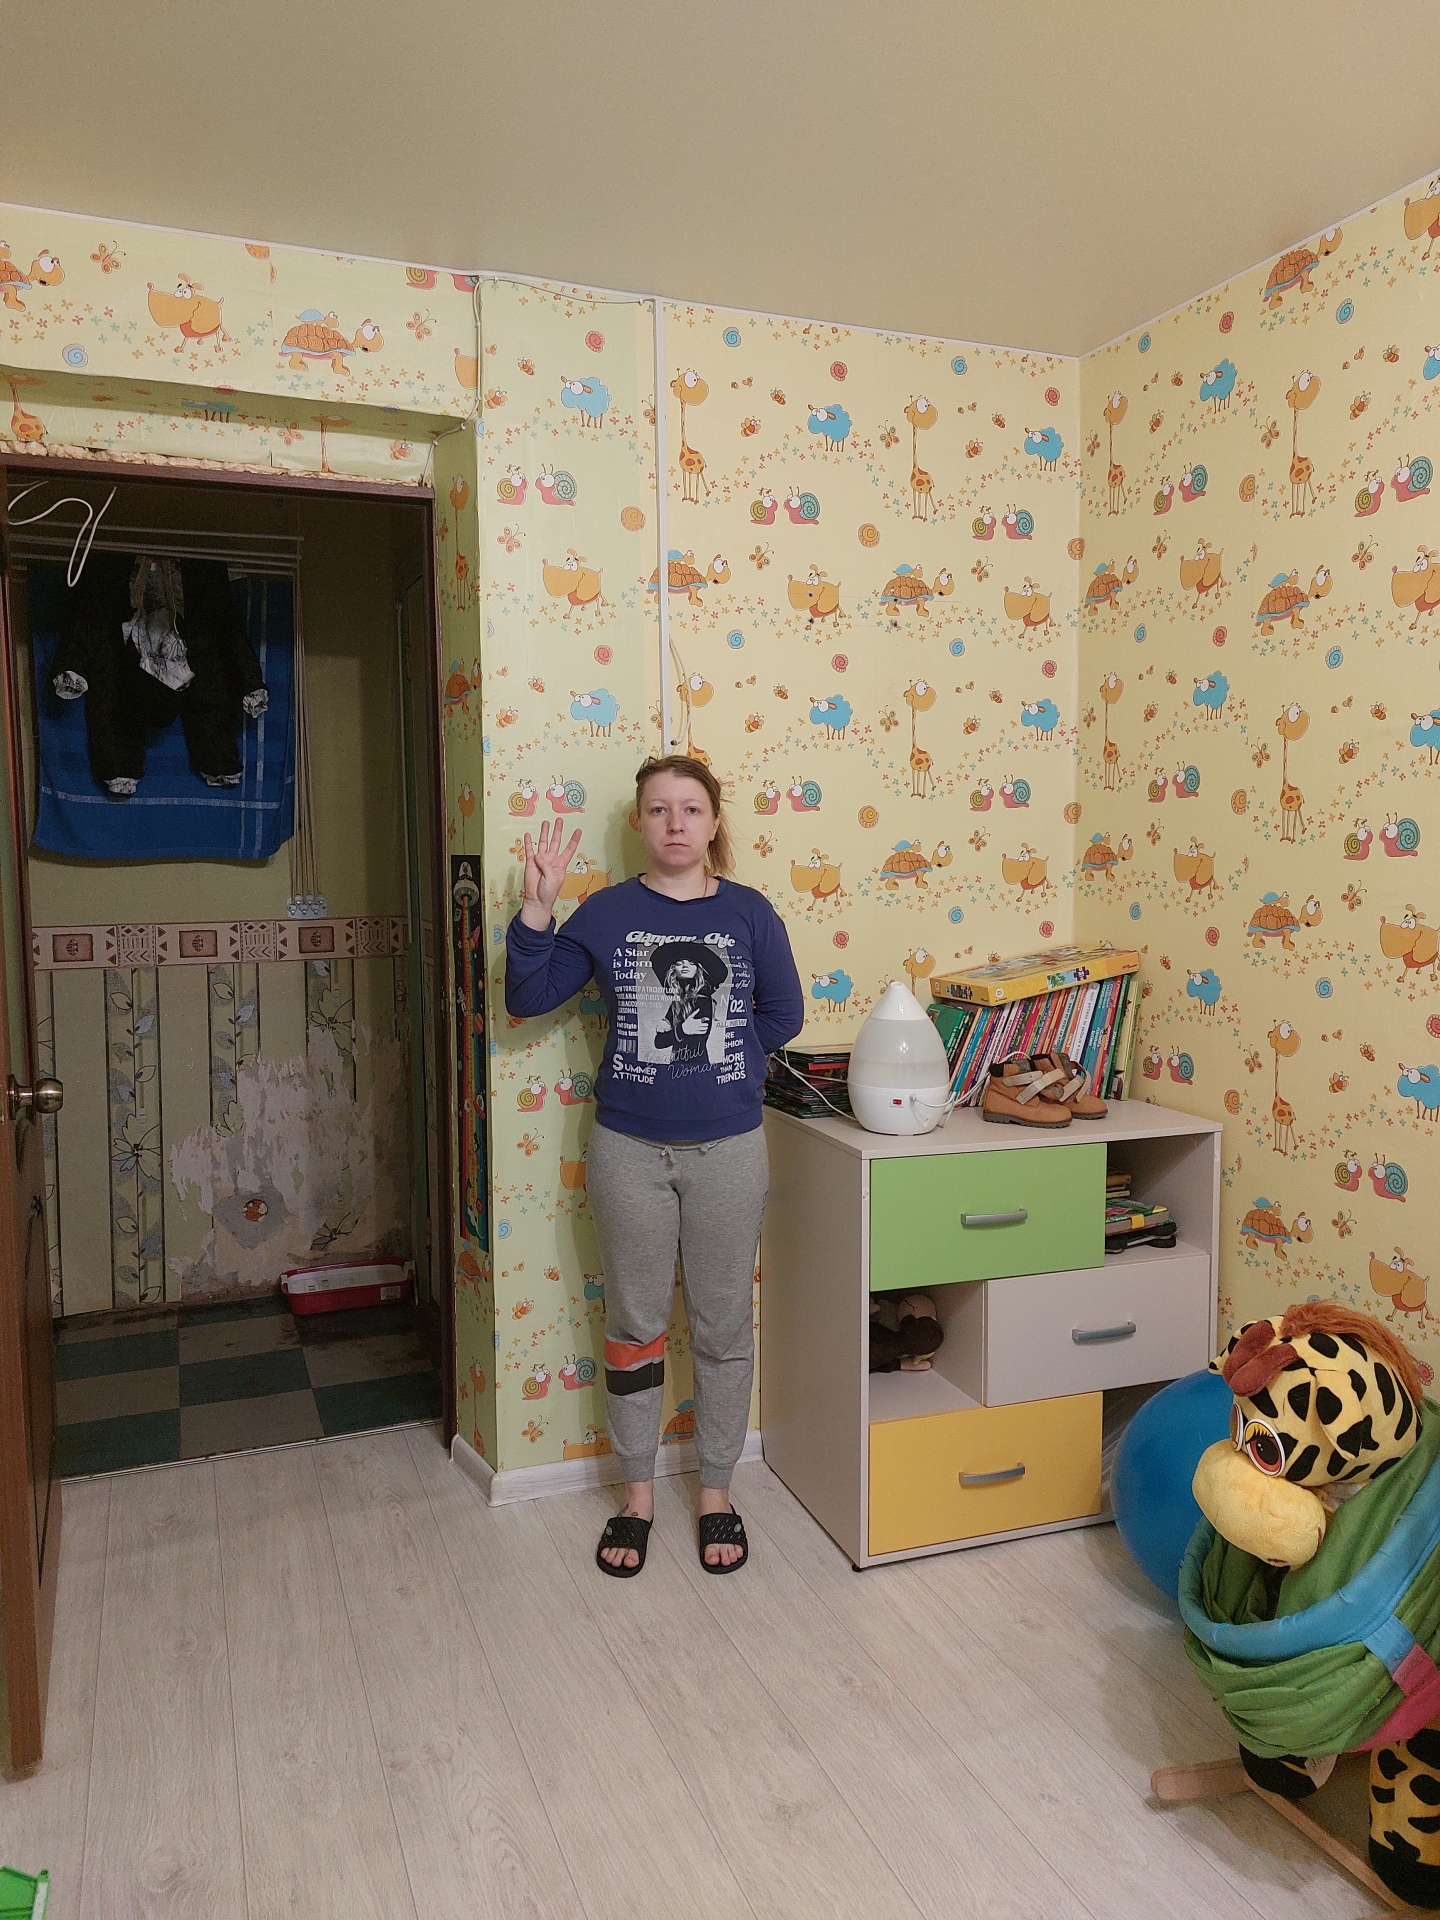
Label: clear